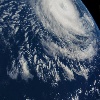
Label: cloud